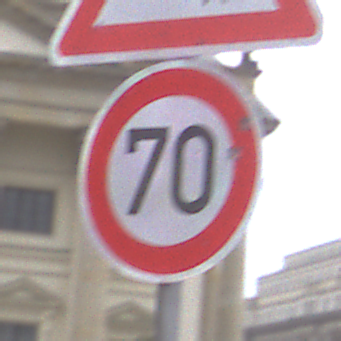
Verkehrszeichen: Geschwindigkeit70
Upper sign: DoppelkurveZunaechstLinks
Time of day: Midday
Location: Outdoor (Urban)
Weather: Overcast
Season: NotSpecified
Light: Natural